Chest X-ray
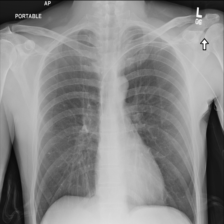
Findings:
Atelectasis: negative
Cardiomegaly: negative
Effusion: negative
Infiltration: negative
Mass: negative
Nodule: negative
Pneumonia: negative
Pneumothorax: negative
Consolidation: negative
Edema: negative
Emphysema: negative
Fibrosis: negative
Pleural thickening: negative
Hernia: negative